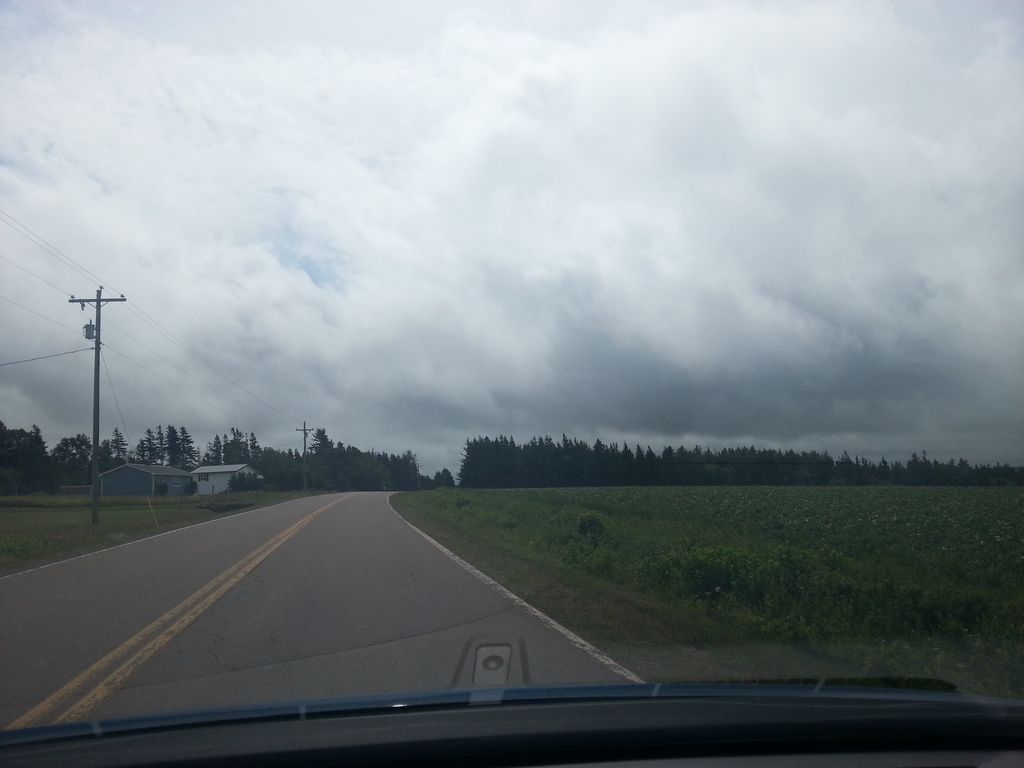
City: charlottetown